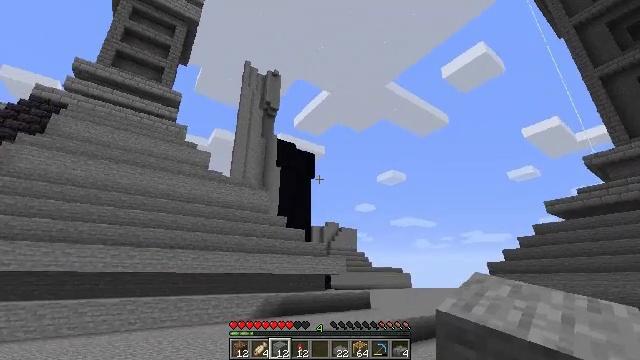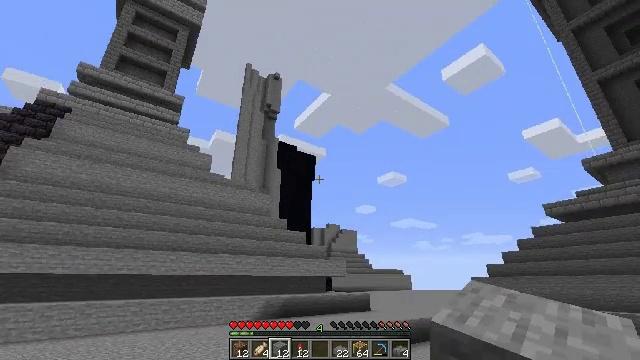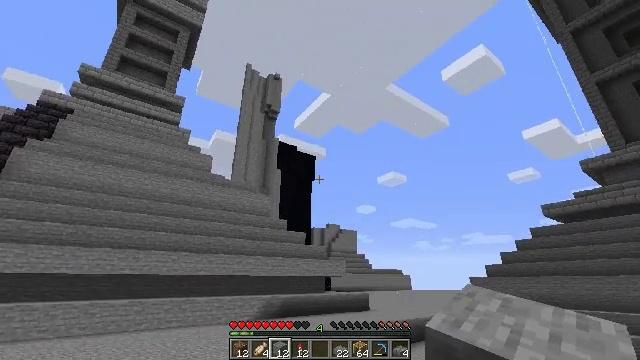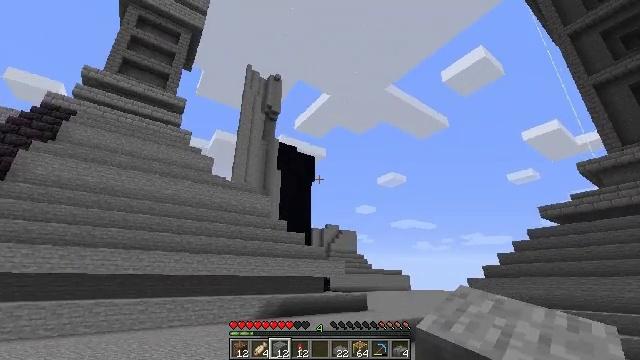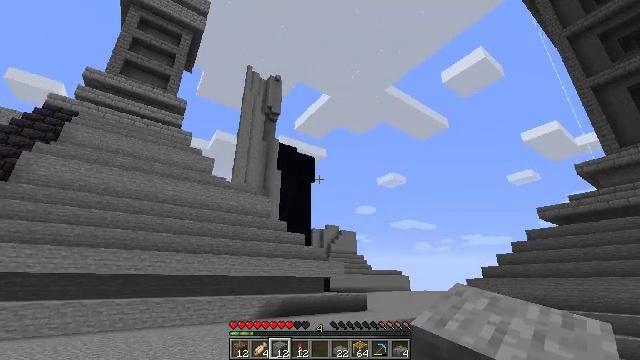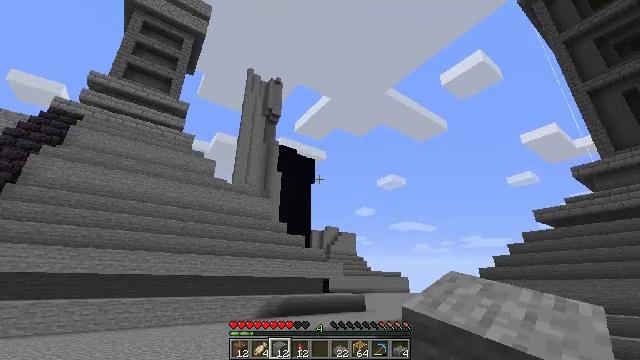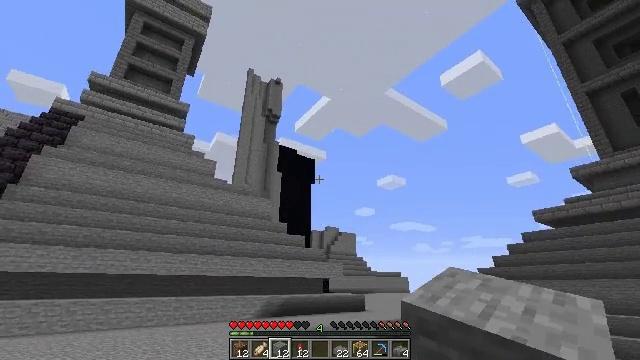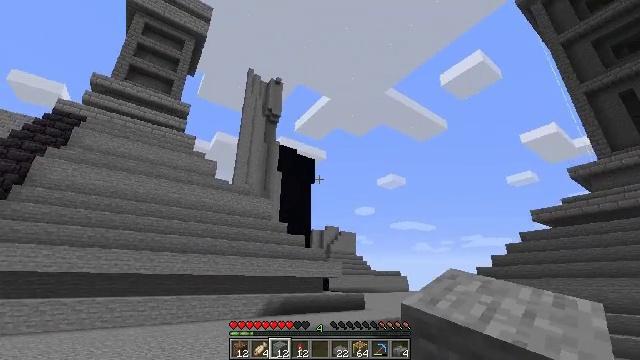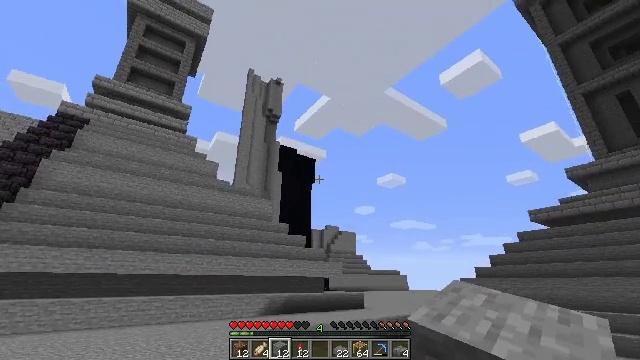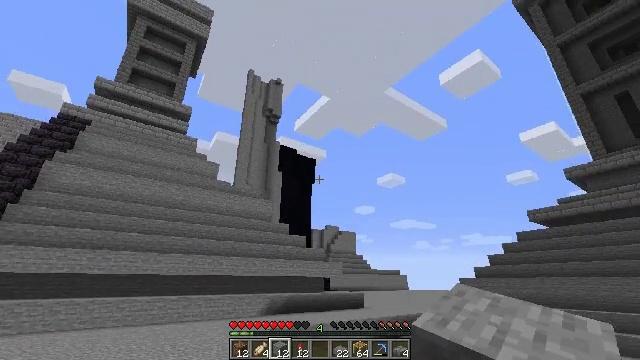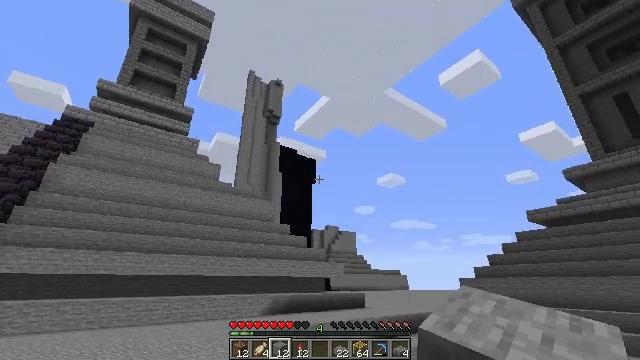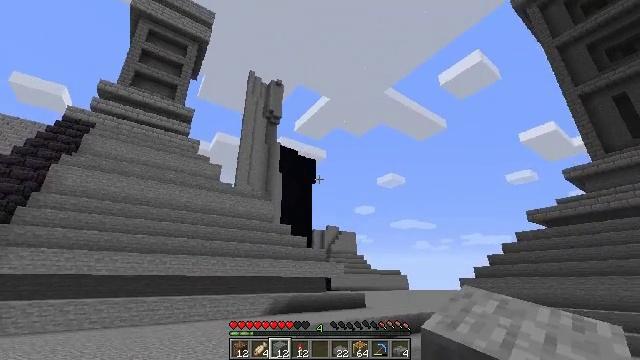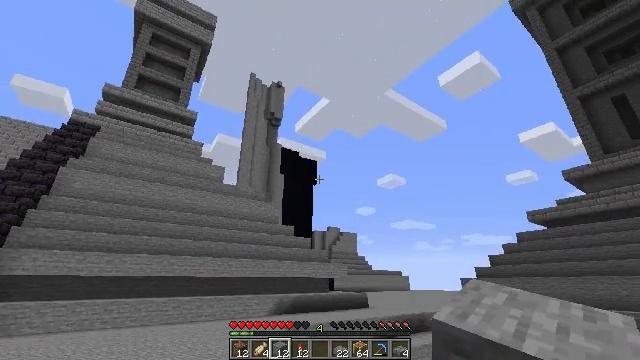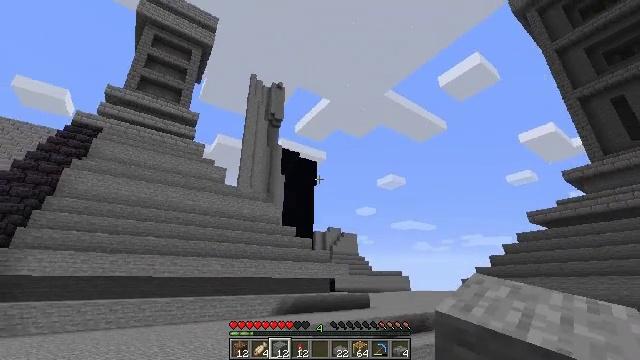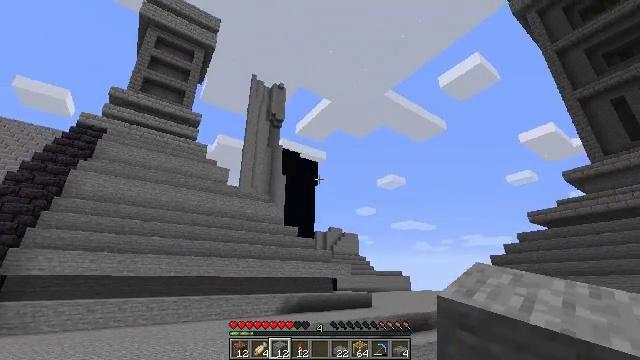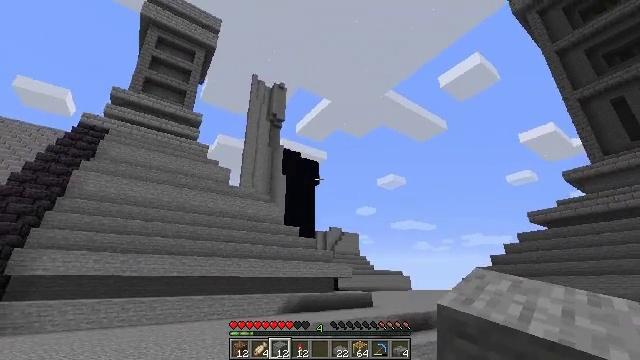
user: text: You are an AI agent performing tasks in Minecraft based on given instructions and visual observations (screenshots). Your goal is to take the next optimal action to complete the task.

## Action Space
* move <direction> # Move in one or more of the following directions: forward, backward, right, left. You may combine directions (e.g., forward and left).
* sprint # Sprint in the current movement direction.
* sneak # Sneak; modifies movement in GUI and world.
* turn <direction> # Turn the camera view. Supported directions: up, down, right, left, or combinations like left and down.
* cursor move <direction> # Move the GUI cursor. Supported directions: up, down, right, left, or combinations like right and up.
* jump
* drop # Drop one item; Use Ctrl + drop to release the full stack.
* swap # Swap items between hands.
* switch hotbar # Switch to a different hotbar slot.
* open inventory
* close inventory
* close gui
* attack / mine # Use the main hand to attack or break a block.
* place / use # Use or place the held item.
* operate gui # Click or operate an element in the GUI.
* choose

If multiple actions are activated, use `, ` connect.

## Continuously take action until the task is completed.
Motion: motion action
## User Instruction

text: Collect the shulker box to move it.
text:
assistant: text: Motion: move back
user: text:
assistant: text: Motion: move back
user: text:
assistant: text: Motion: move back
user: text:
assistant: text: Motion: move back
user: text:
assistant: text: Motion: move back
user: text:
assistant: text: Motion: move back
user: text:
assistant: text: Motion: move back
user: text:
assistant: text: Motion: move back
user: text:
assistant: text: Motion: move back
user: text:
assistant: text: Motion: move back and move left
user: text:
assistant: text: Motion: move back and move left
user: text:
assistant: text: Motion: move back and move left
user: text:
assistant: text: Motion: move back and move left
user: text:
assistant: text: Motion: move back and move left
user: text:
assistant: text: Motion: move back and move left
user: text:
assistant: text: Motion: move back and move left, turn left
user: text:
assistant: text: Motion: move back and move left, turn left and down
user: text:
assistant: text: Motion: move back and move left, turn left and down
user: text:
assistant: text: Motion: move back and move left, turn left and down
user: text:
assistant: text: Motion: move left, turn left and up
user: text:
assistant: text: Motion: move left
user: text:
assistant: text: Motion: move left
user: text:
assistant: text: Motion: move left, turn right
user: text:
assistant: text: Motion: move left
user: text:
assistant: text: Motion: move forward and move left
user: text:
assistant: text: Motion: move forward and move left
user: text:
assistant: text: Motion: move forward and move left
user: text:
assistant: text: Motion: move forward and move left
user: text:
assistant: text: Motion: move forward and move left
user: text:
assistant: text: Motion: move forward and move left